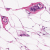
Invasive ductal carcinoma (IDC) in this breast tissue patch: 0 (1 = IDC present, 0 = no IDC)